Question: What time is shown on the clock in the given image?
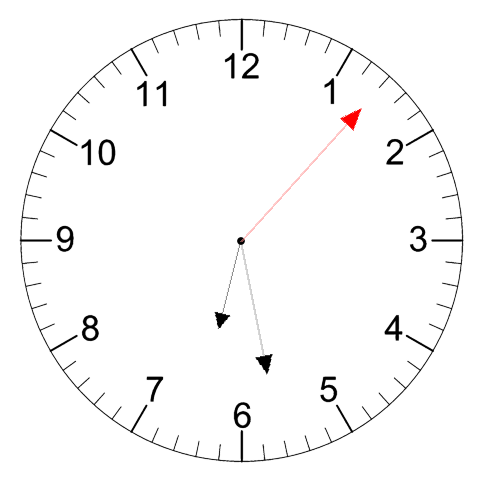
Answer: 06:28:07